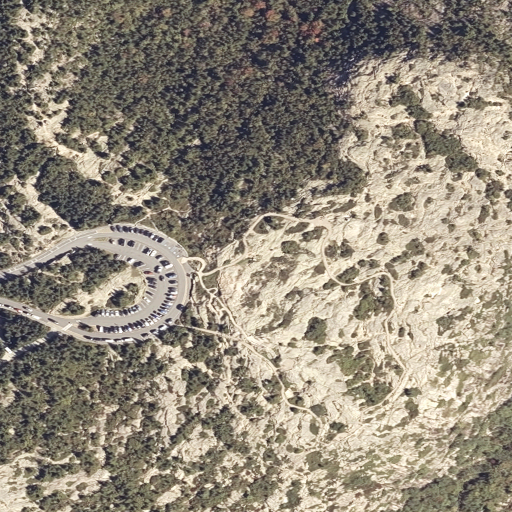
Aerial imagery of mountain in Maine named Cadillac Mountain containing grassland, shrub, mixed forest, medium intensity development, evergreen forest, and high intensity development